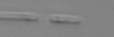
Label: Skeletonema